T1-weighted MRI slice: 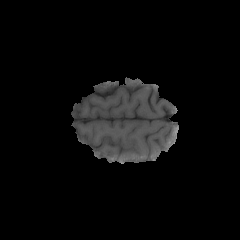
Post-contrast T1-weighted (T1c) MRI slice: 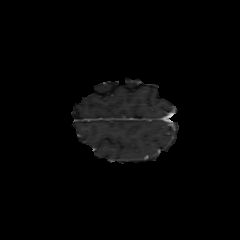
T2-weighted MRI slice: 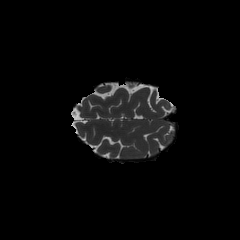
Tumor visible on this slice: no